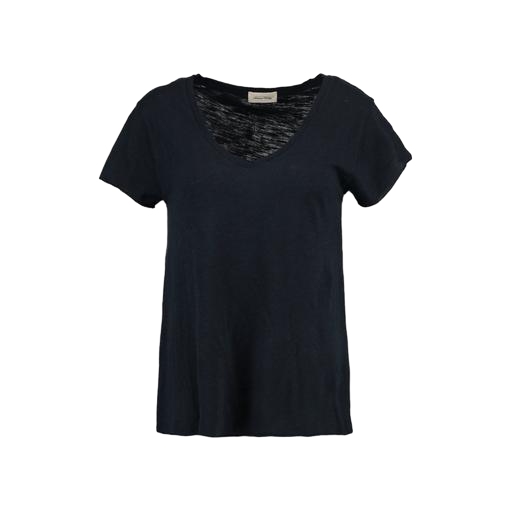
black slub v-neck tee, black slub t-shirt, black v-neck t-shirt only macy, white background